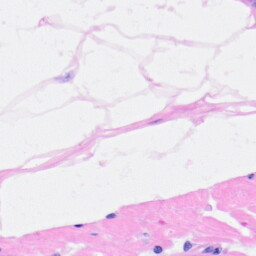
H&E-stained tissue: Heart